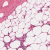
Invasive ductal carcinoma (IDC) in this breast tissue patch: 1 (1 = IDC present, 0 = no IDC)